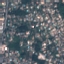
Land use / land cover class: Residential